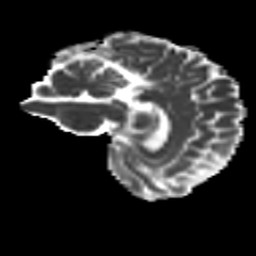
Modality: MD
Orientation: sagittal
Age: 25
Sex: male
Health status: healthy
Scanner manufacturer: siemens
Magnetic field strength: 3 T
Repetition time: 8.6 s
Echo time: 0.095 s